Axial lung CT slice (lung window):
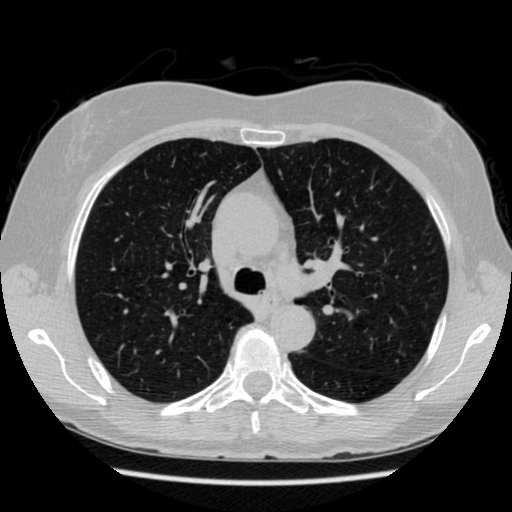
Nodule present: no